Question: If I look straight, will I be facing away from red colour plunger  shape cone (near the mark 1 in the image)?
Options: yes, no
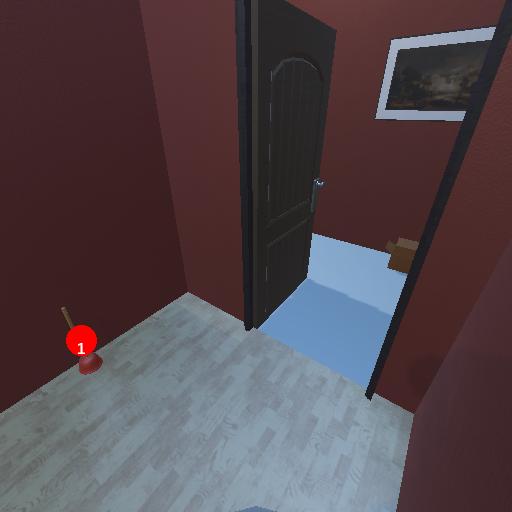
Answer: yes